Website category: auto
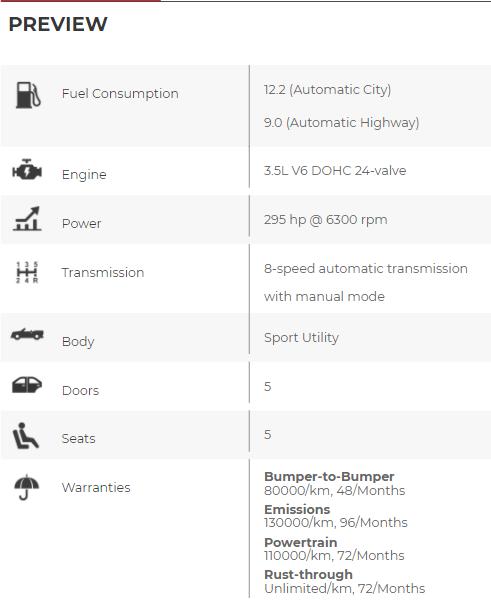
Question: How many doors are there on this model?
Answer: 5

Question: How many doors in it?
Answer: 5

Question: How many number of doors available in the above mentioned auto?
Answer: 5

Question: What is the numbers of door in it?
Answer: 5

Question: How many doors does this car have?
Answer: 5

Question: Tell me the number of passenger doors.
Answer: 5

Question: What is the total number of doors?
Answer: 5

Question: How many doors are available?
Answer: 5

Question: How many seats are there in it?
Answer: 5

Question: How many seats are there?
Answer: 5

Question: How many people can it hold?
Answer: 5

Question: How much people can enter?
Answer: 5

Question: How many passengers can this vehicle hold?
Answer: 5

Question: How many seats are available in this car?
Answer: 5

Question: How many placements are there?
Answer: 5

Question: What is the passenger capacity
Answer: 5

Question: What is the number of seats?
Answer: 5

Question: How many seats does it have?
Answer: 5

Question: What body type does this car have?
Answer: Sport Utility

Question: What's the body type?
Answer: Sport Utility

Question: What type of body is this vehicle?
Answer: Sport Utility

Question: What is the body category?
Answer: Sport Utility

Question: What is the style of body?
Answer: Sport Utility

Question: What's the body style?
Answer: Sport Utility

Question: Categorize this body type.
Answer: Sport Utility

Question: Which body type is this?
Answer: Sport Utility

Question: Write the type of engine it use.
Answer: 3.5L V6 DOHC 24-valve

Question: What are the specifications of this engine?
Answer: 3.5L V6 DOHC 24-valve

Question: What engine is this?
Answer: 3.5L V6 DOHC 24-valve

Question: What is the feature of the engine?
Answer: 3.5L V6 DOHC 24-valve

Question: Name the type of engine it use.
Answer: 3.5L V6 DOHC 24-valve

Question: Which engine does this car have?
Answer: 3.5L V6 DOHC 24-valve

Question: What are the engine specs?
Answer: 3.5L V6 DOHC 24-valve

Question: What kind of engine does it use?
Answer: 3.5L V6 DOHC 24-valve

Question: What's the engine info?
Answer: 3.5L V6 DOHC 24-valve

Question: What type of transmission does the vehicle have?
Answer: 8-speed automatic transmission with manual mode

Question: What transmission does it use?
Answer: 8-speed automatic transmission with manual mode

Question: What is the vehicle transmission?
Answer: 8-speed automatic transmission with manual mode

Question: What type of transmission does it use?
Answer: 8-speed automatic transmission with manual mode

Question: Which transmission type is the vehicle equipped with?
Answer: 8-speed automatic transmission with manual mode

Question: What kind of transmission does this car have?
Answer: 8-speed automatic transmission with manual mode

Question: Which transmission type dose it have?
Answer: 8-speed automatic transmission with manual mode

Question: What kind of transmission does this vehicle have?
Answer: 8-speed automatic transmission with manual mode

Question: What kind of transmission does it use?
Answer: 8-speed automatic transmission with manual mode

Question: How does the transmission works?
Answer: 8-speed automatic transmission with manual mode

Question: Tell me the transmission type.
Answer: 8-speed automatic transmission with manual mode

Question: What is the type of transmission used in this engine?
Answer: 8-speed automatic transmission with manual mode

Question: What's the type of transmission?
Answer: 8-speed automatic transmission with manual mode

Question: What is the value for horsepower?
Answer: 295 hp @ 6300 rpm

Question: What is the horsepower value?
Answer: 295 hp @ 6300 rpm

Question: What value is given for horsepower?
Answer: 295 hp @ 6300 rpm

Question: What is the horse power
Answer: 295 hp @ 6300 rpm

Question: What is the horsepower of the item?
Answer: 295 hp @ 6300 rpm

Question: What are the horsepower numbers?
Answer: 295 hp @ 6300 rpm

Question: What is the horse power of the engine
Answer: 295 hp @ 6300 rpm

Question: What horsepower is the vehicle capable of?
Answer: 295 hp @ 6300 rpm

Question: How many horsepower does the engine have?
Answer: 295 hp @ 6300 rpm

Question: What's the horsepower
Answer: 295 hp @ 6300 rpm

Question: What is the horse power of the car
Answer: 295 hp @ 6300 rpm

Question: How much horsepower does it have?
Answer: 295 hp @ 6300 rpm

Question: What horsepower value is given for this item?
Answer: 295 hp @ 6300 rpm

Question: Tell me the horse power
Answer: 295 hp @ 6300 rpm

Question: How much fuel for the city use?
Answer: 12.2 (Automatic City)

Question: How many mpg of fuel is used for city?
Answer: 12.2 (Automatic City)